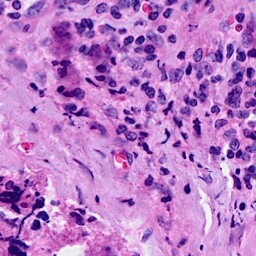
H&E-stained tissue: Breast